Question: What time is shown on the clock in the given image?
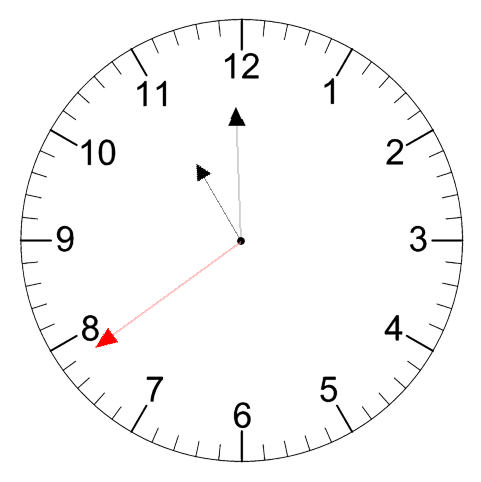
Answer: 10:59:39